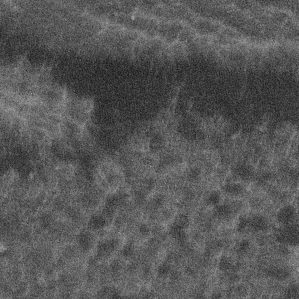
Label: frost